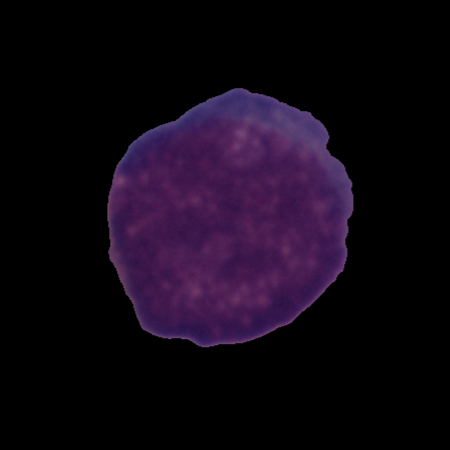
Label: cancer